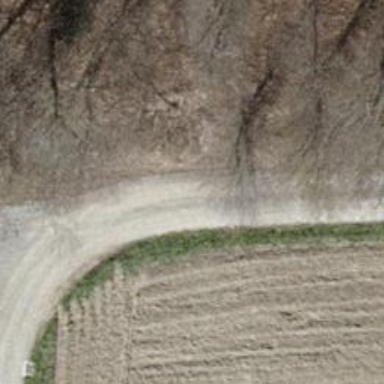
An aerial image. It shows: Pebblestone track with grade3 tracktype.